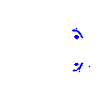
Particle: kaon